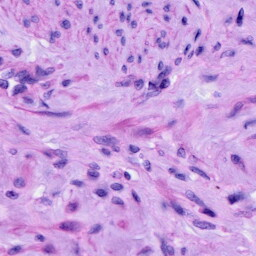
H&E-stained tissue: Cervix